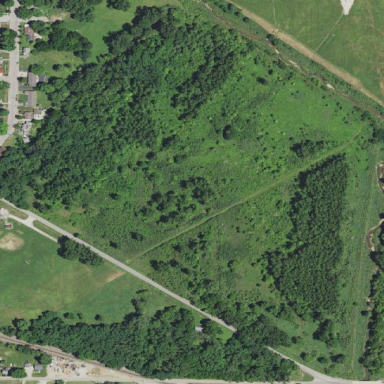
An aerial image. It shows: Decently large nature reserve known for its wooded areas and tall grass with nice walking trails. There are very few open areas within this nature preserve.